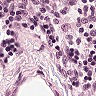
Metastatic tissue present: no